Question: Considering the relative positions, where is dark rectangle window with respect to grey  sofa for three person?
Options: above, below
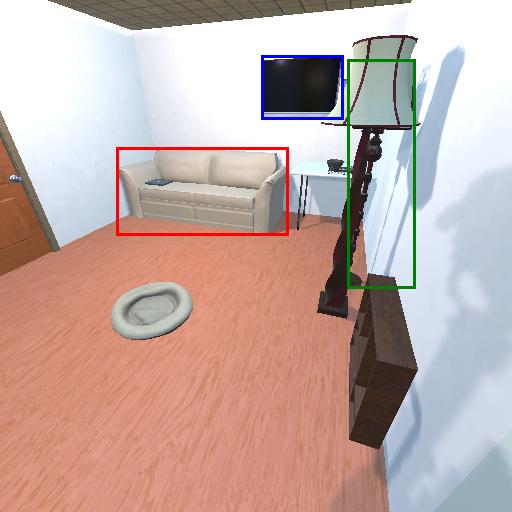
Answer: above